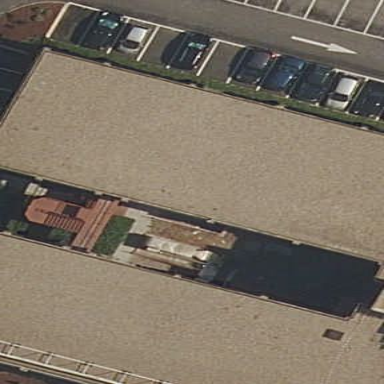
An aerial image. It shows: Building.